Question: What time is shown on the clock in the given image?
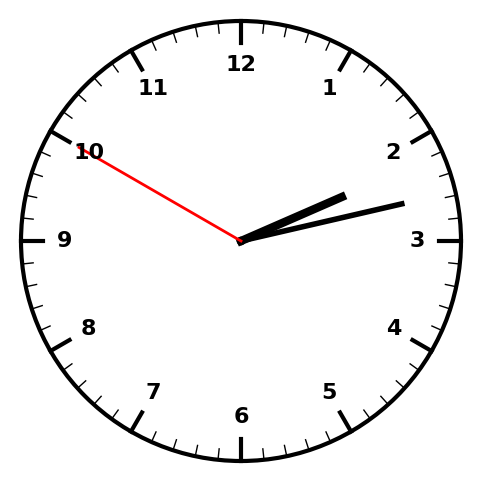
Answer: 02:12:50